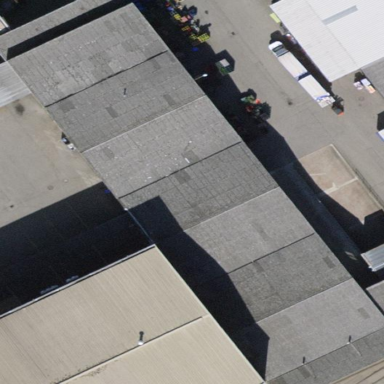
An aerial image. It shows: Industrial building.